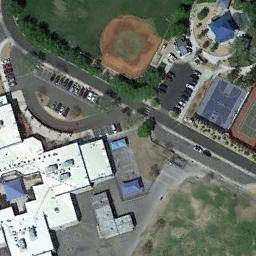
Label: baseball_diamond